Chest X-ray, PA view. Patient: 50 years old, sex F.
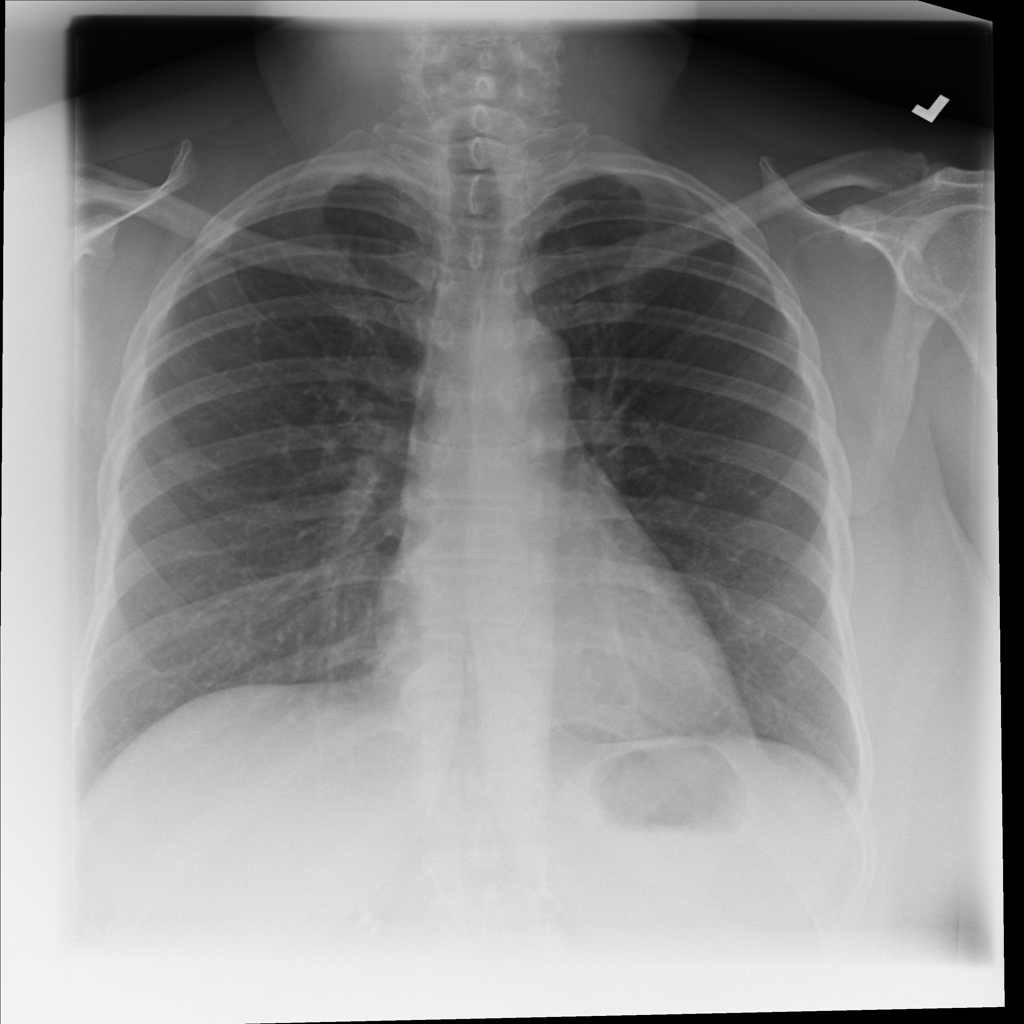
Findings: No Finding